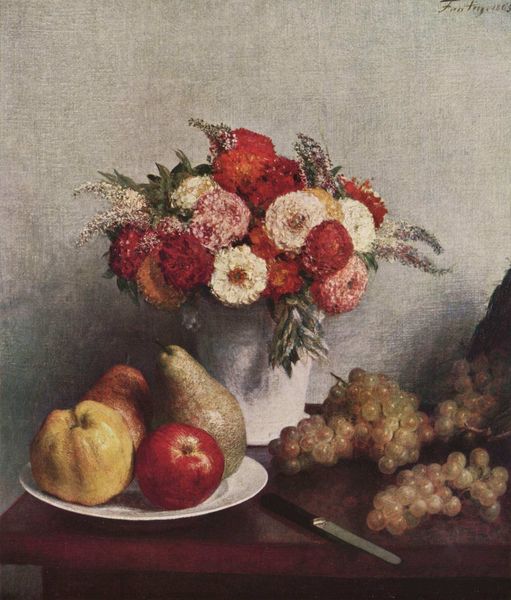
Titel: Stilleben mit Blumen und Früchten
Künstler: Henri Fantin-Latour
Standort: Paris
Institution: Musée du Louvre
Schlagwörter: blätter, gemälde, schatten, weiß, gelb, grün, blume, blumen, braun, grau, hintergrund, holz, licht, orange, schwarz, tisch, zimmer, blüten, obst, rose, rot, malerei, wand, messer, schneide, stein, teller, signatur, öl, zweige, gold, rosa, frucht, früchte, krug, stilleben, stillleben, trauben, vase, apfel, kübel, äpfel, farbig, ecke, blumenvase, bündel, ernte, violett, herbst, wein, einfach, realistisch, glänzend, strauss, platte, blumenstrauss, birne, kante, quitte, tischkante, griff, klinge, nature morte, birnen, holztisch, gefäß, memento mori, porzellan, zweig, stengel, nelke, tischplatte, anrichte, weintrauben, pfingstrosen, durchsichtig, geranien, traube, weintraube, dahlien, reben, tisc, astern, frische, apfelsine, quitten, rispen, stilllebn, aster, weiße wand, renaissanc, üppigkeit, reife, apfle, grüpn, sommerflieder, dahlieb, grüne trauben, cristanemo